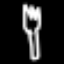
Label: fork